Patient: sex F, age 54
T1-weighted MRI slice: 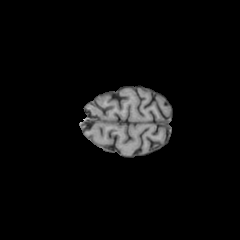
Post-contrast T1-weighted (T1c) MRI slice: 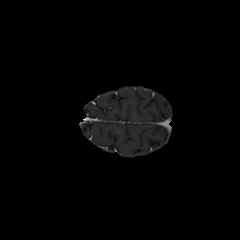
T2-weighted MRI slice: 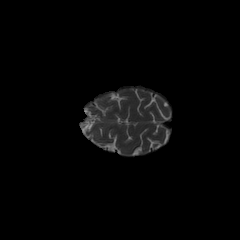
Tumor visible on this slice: no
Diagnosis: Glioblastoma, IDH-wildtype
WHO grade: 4